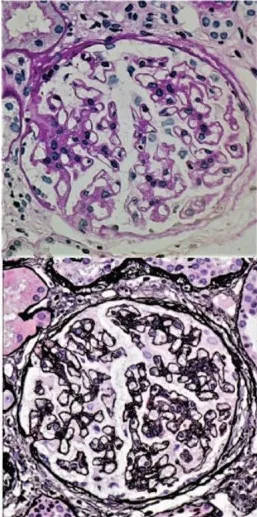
RBX3: Third renal biopsy specimens (C). The glomeruli show MPGN without obvious PAS-positive deposits, thickening of the glomerular capillary walls, increase in mesangial matrix, and mesangial hypercellularity. The glomerular capillary loops demonstrate focal double contours. PAS stain, x400; PAM stain, x400. MPGN = membranoproliferative glomerulonephritis, PAM = periodic acid-methenamine-silver, PAS = periodic acid-Schiff, RBx = renal biopsy.
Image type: pathology (methenamine_silver)